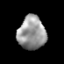
Tissue: prostate
Cell type: T cells
Senescence score: 0.3516
Nuclear area (px): 902
Mean DAPI intensity: 152.155